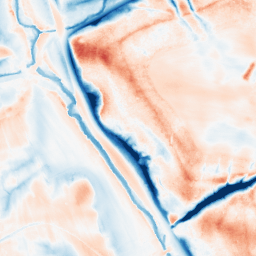
Category: classical
Decomposition family: gaussian_anisotropic
Decomposition parameters: sigma_x: 10
sigma_y: 10
Upsampling method: cubic_catmull_rom
Upsampling parameters: scale: 4
Upsampling scale: 4